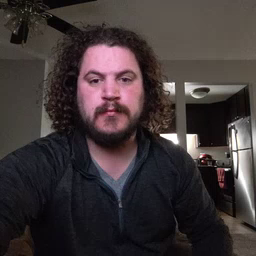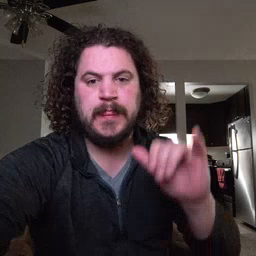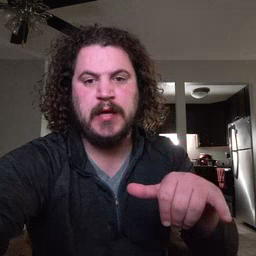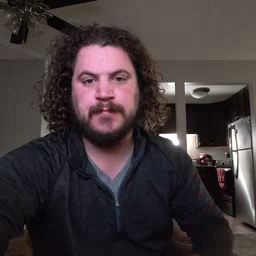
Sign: that